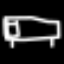
Label: bed